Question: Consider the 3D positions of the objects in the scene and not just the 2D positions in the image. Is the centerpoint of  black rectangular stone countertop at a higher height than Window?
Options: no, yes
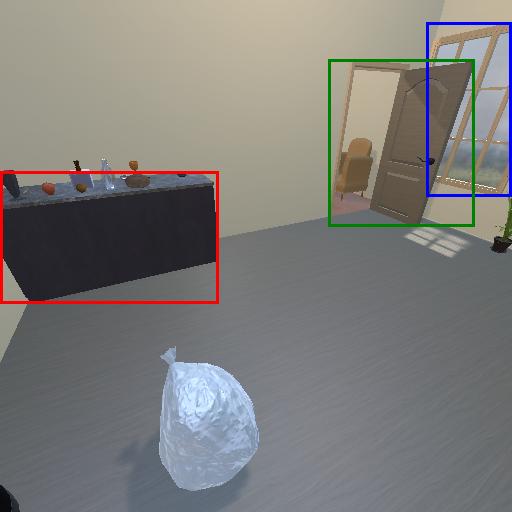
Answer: no